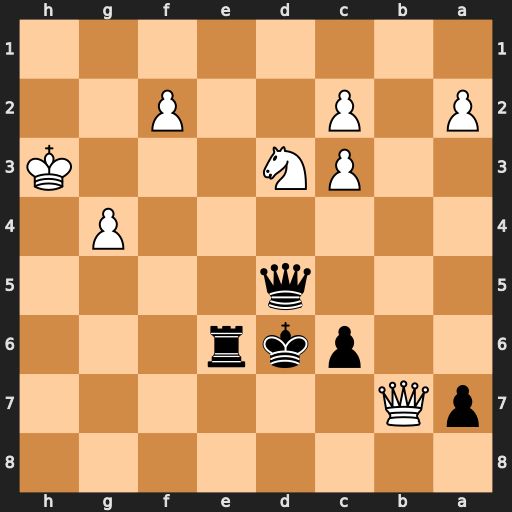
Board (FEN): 8/pQ6/2pkr3/3q4/6P1/2PN3K/P1P2P2/8
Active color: b
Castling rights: -
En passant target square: -
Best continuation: Qf3+ Kh4 Rh6+ Kg5 Qf6#